Question: Find the horizontal coordinate of the first time the ball hits the ground. The result is rounded down to the nearest integer. Note that when a collision occurs, there is no horizontal energy loss, and the vertical speed is reduced to 0.9 times the original speed.
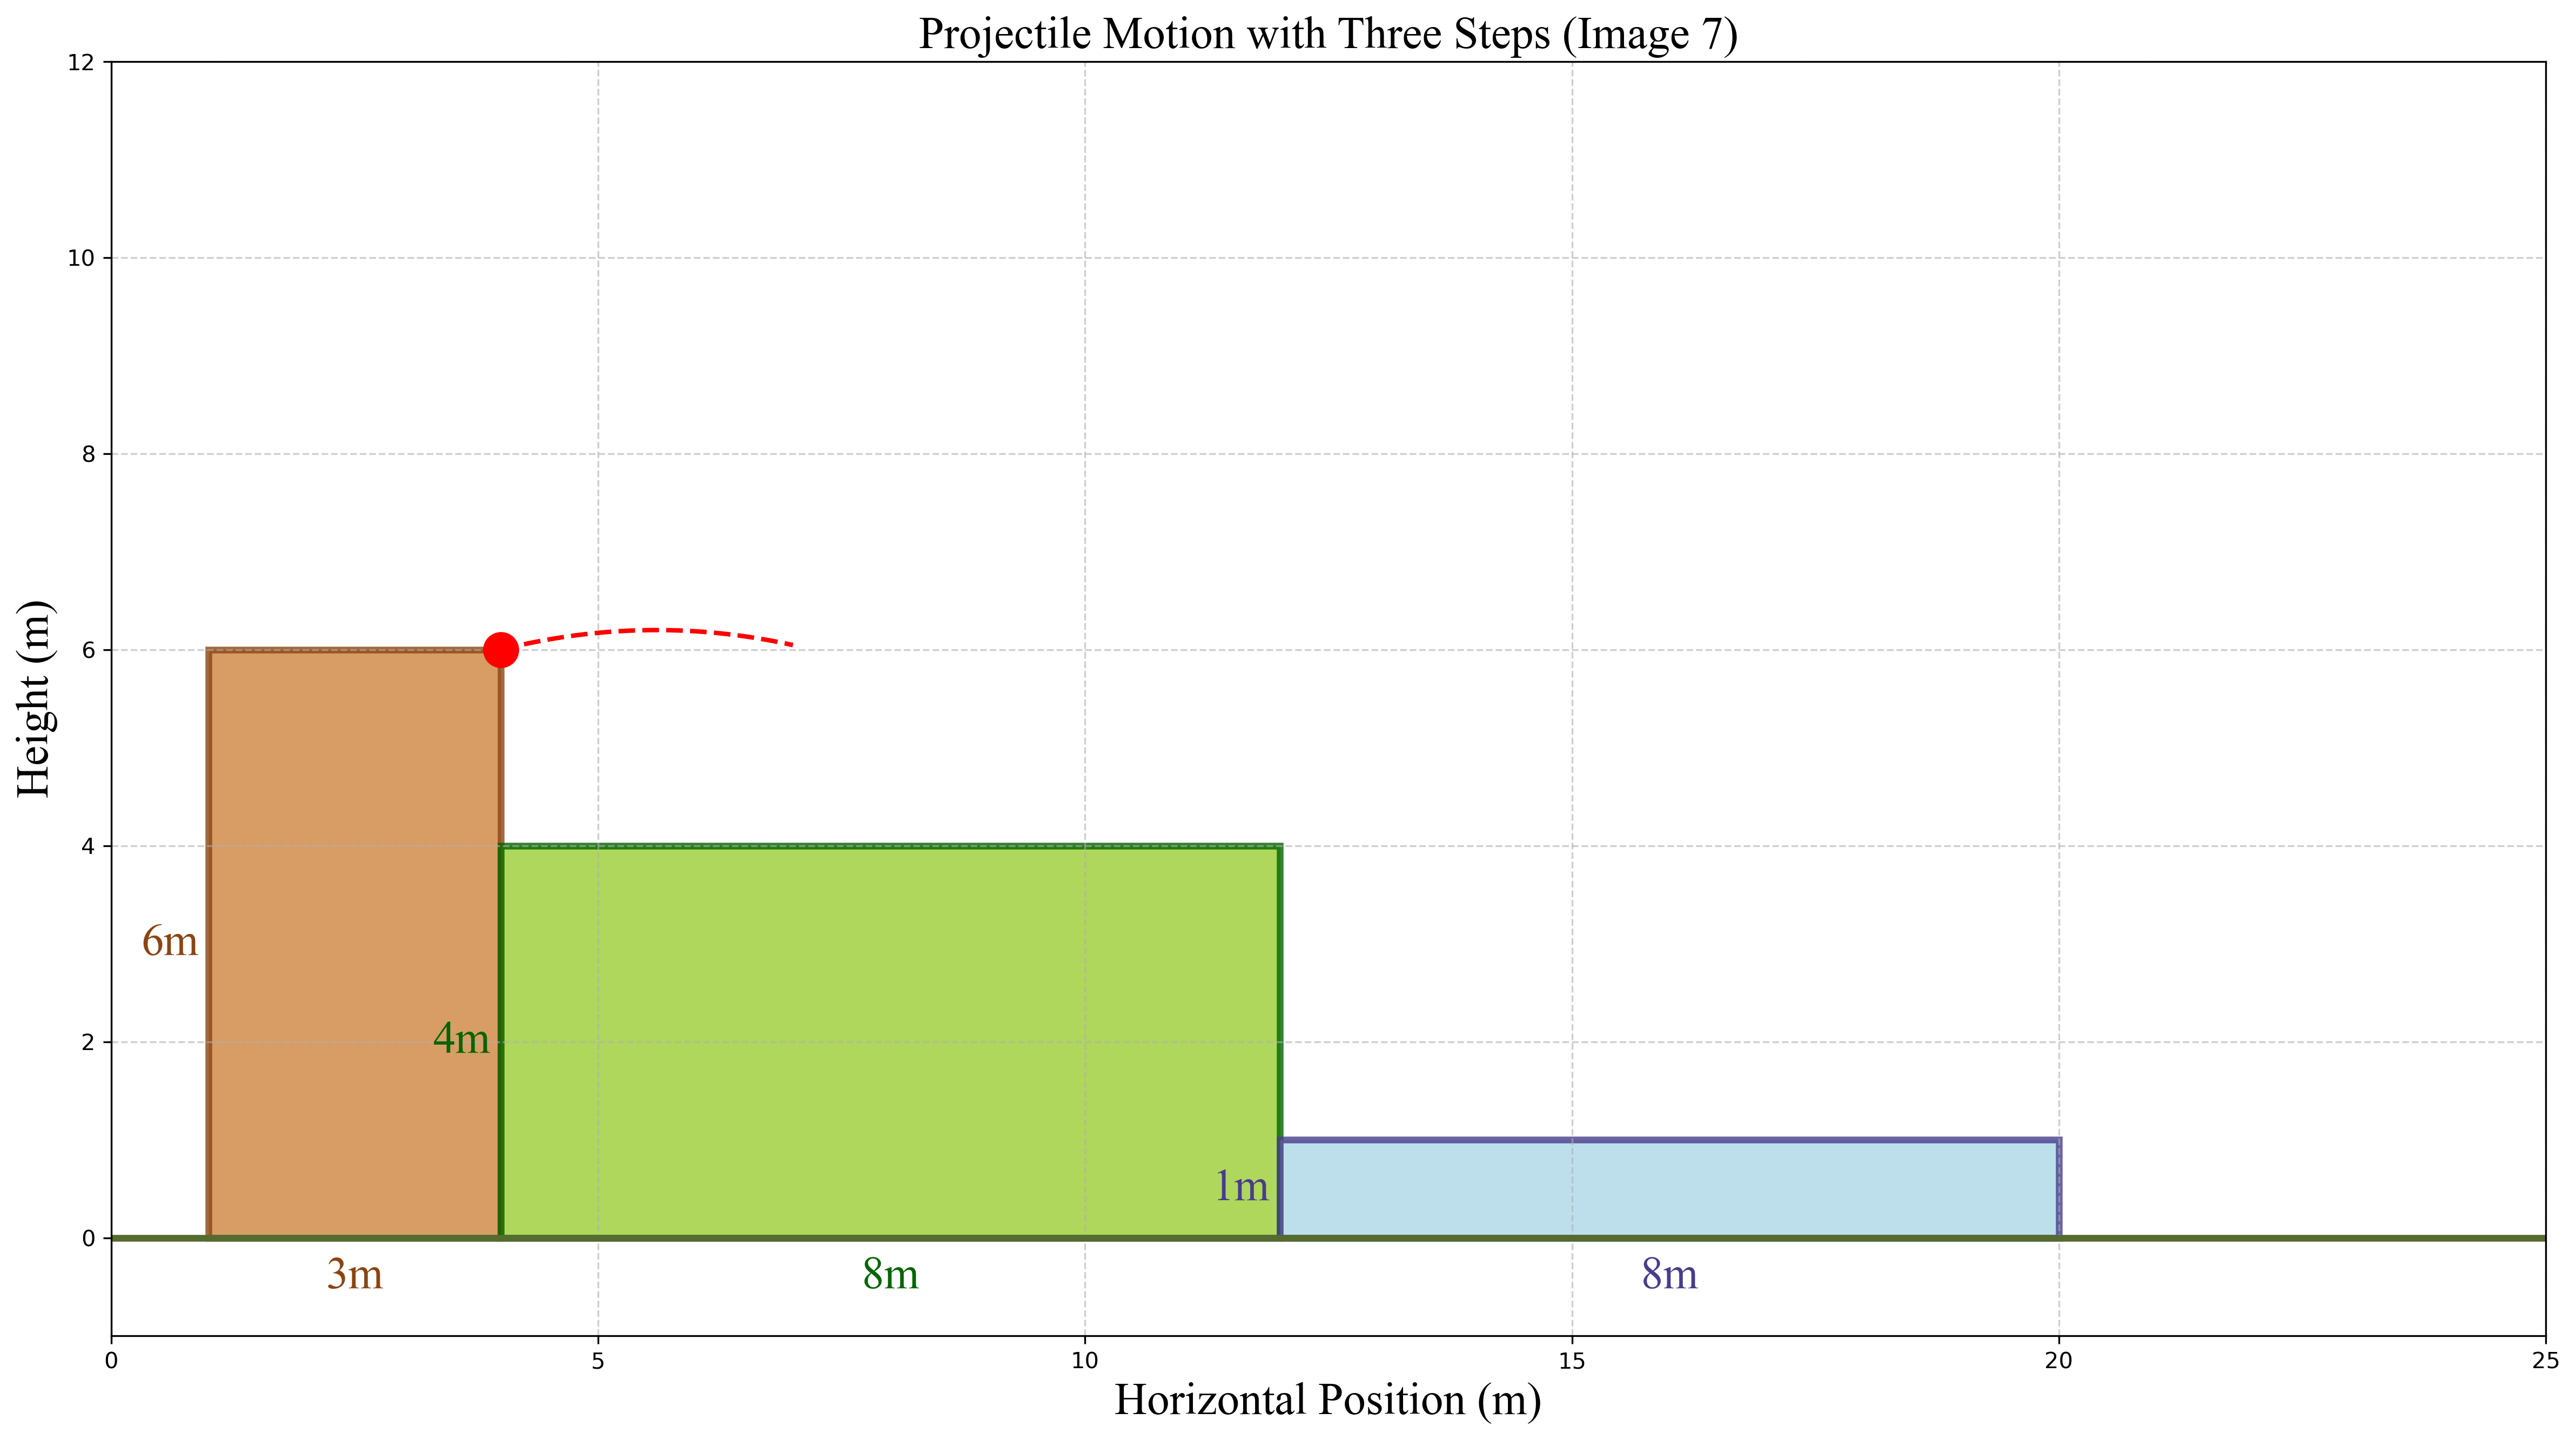
Answer: 24